Question: I'm trying to install Redmine 2.1.4 on Windows Server 2003. For it to work, I need to install 'activerecord-mysql-adapter' gem, which in turn seems to rely on 'mysql-2.9.0.gem'. I've downloaded the latter from <URL> and executed:
'''
gem install mysql-2.9.0.gem
'''
which gives the following output:
'''
C:\>gem install mysql-2.9.0.gem
Temporarily enhancing PATH to include DevKit...
Building native extensions. This could take a while...
ERROR: Error installing mysql-2.9.0.gem:
ERROR: Failed to build gem native extension.
C:/Ruby193/bin/ruby.exe extconf.rb
checking for main() in -llibmysql... no
*** extconf.rb failed ***
Could not create Makefile due to some reason, probably lack of
necessary libraries and/or headers. Check the mkmf.log file for more
details. You may need configuration options.
Provided configuration options:
--with-opt-dir
--without-opt-dir
--with-opt-include
--without-opt-include=${opt-dir}/include
--with-opt-lib
--without-opt-lib=${opt-dir}/lib
--with-make-prog
--without-make-prog
--srcdir=.
--curdir
--ruby=C:/Ruby193/bin/ruby
--with-mysql-dir
--without-mysql-dir
--with-mysql-include
--without-mysql-include=${mysql-dir}/include
--with-mysql-lib
--without-mysql-lib=${mysql-dir}/lib
--with-libmysqllib
--without-libmysqllib
Gem files will remain installed in C:/Ruby193/lib/ruby/gems/1.9.1/gems/mysql-2.9.0 for inspection.
Results logged to C:/Ruby193/lib/ruby/gems/1.9.1/gems/mysql-2.9.0/ext/mysql_api/gem_make.out
'''
I'm guessing, one possibility is I'm lacking MySQL C Connector library. I've downloaded both 'mysql-connector-c-6.0.2-win32.msi' and 'mysql-connector-c-6.0.2-win32-vs2005.msi' from <URL>, but both installers exited with:

I also tried copying 'C:\Program Files\MySQL\MySQL Server 5.1\lib\debug\libmysql.dll' to 'C:\Ruby193in', but it also didn't solve the mysql-2.9.0.gem installation issue.
What else can I try?
From the logs I figured, Ruby was looking for libs under, surprise, surprise, $RUBY_HOME\lib, not $RUBY_HOMEin, as found in some sources mentioned in the question. So moving the libmysql from $MySQL_HOME\lib to $RUBY_HOME\lib helped a little, but now Ruby cannot find some other libs and headers. So I'm guessing, I need to use the an option like:
'''
C:\>gem install mysql-2.9.0.gem --platform=ruby --with-opt-lib="C:/Program Files/MySQL/MySQL Server 5.1/lib" --with-opt-include="C:/Program Files/MySQL/MySQL Server 5.1/include"
'''
which won't work either (probably because of spaces in path).
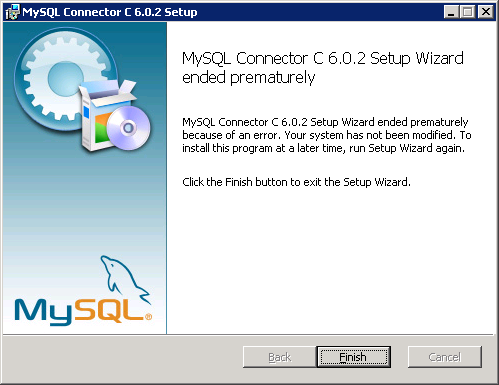
Answer: Try with no installer version of connector from <URL> and extract the content in root folder or a folder path which does not have any space for and then try to install mysql gem
'''
gem install mysql --platform=ruby -- --with-mysql-dir=C:/mysql-connector-c-noinstall-6.0.2-win32
'''